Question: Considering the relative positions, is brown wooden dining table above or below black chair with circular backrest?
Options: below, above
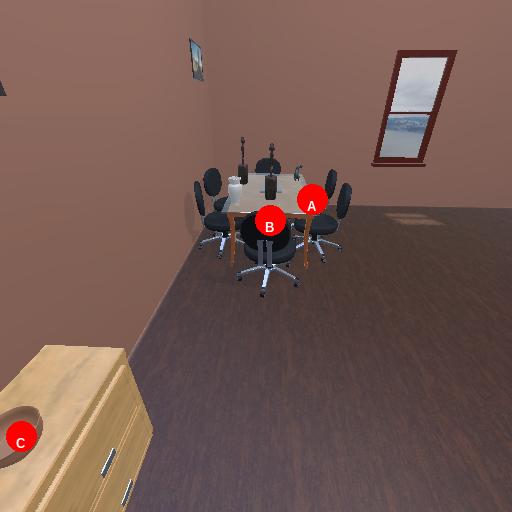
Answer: below